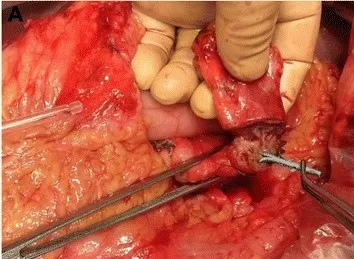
Distal pancreatectomy and pancreatojejunostomy (R-Y reconstruction). A; The position of the endoscopic retrograde pancreatic drainage tube was checked with US, and the pancreatic body and tail were resected.
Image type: medical_photograph (other_medical_photograph)